Question: I have added options to my Schema but autofrom is not showing the options.
My Schema:
'''
BetaSignups = new Mongo.Collection("BetaSignups");
BetaSignups.attachSchema(new SimpleSchema({
segment: {
type: String,
label: "Segmento",
allowedValues: ["college", "highschool", "professional"],
autoform: {
options: [
{label: "Ensino superior", value: "college"},
{label: "Ensino medio e pre-vestibular", value: "highschool"},
{label: "Educacao profissional", value: "professional"}
]
}
},
name: {
type: String,
label: "Nome",
max: 200
}, ...
'''
I added the form with:
'''
<template name="insertbetasignups">
{{> quickForm collection="BetaSignups" id="insertbetasignups" type="insert"}}
</template>
'''
And the options are missing, it shows only the label:

I'm using the following packages:
'''
meteor-platform
materialize:materialize
aldeed:collection2
alanning:roles
coffeescript
meteorhacks:flow-router
tap:i18n
aldeed:autoform
ongoworks:security
'''
I have added a server/security.js file with:
'''
BetaSignups.permit(['insert']).apply();
'''
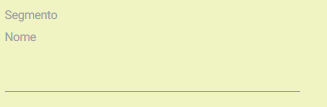
Answer: The error was in my setup, I forgot to add this js to client lib for configuring the autoform-materialize package.
'''
AutoForm.setDefaultTemplate('materialize');
'''